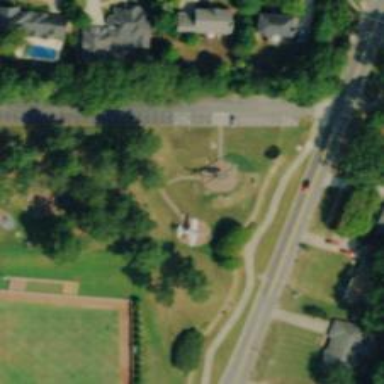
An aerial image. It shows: Historical site featuring war memorial.